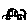
Label: car